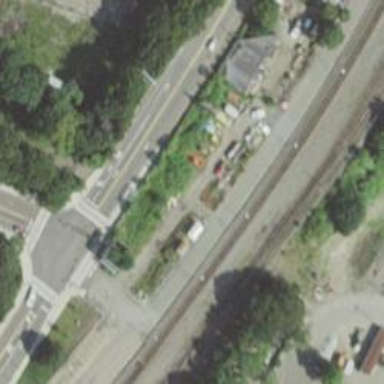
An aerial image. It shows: Railway junction.